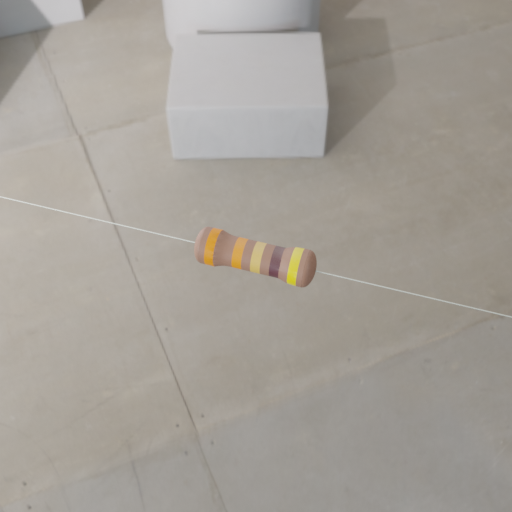
Resistor colour bands (in order): orange, orange, gold, brown, yellow